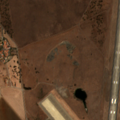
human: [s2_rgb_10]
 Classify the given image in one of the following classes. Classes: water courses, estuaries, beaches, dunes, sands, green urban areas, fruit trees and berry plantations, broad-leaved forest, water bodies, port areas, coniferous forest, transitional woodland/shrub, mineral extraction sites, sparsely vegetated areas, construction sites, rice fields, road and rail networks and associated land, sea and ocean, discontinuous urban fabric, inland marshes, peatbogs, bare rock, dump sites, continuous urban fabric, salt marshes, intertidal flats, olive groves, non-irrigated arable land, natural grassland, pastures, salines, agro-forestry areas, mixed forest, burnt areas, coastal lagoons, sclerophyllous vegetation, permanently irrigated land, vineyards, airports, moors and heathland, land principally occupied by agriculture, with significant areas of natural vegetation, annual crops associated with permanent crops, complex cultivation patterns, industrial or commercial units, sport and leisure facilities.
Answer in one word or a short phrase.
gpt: airports, non-irrigated arable land, agro-forestry areas